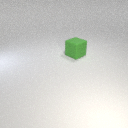
large green rubber cube